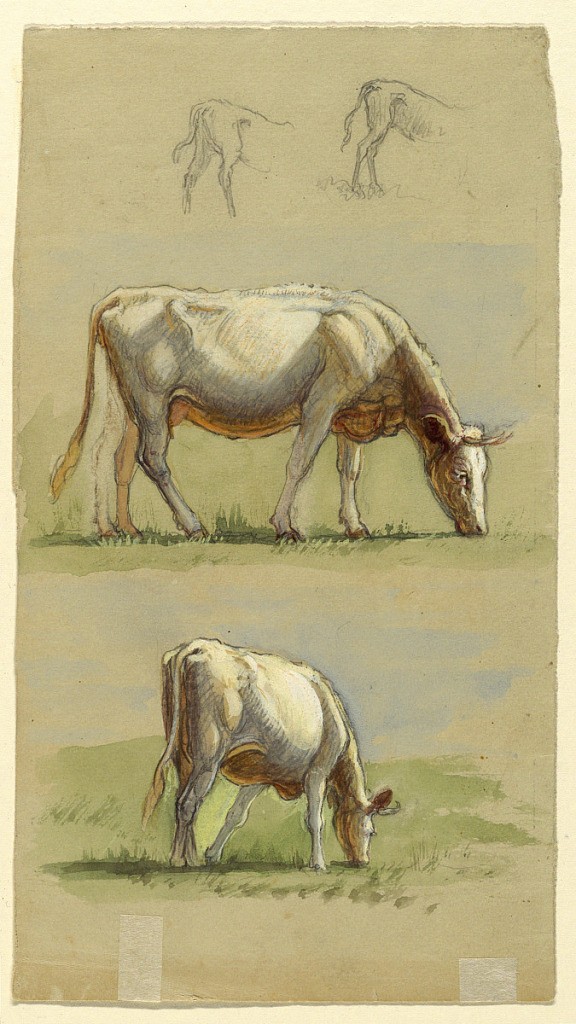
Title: Cattle, Two Grazing Cows and the Backs of Calves
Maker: Samuel Colman, American, 1832–1920
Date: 1875–80
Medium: Graphite, brush and gouache on cream-colored paper.
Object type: Drawing
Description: Recto:  Vertical view of tow hind parts of calves at top; a grazing white cow shown in profile at center; and the same cow shown obliquely from the back at bottom.

Verso in opposite direction:  Two grazing cows shown from the heads, with the right one not entirely visible, at top.